Question: I was following the railscasts for building a datatable at: <URL>
Following all steps, the table still renders the same as before, static html:

I am using bootstrap all with many other gems previously but datatables would add allot to the usability of the application.
I have posted the code that I am presently using,
What may be wrong? Is there a way to debug javascript in a rails app instead of doing things blindly?
manage.html.erb (Note: in the Locations view folder):
'''
<% if @restaurant.locations.any? %>
<h1>Manage <%= @restaurant.name.pluralize %> Restaurant Locations</h1>
<table id="restaurantLocations">
<thead>
<tr>
<th>Store Number</th>
<th>Address</th>
<th>City</th>
<th>State</th>
<th>Nearest Bidding City</th>
<th>Zip Code</th>
<th>Sit Down?</th>
<th>Drive Through?</th>
</tr>
</thead>
<%# current_user.locations.each do |branch| %>
<tbody>
<% @restaurant.locations.each do |branch| %>
<tr>
<td><%= branch.store_number %></td>
<td><%= branch.address %></td>
<td><%= branch.city_name %></td>
<td><%= branch.state.upcase %></td>
<td><%= Metro.where(id: branch.city_id).pluck(:city).first %></td>
<td><%= branch.zip %></td>
<td><%= branch.sit_down %></td>
<td><%= branch.drive_through %></td>
</tr>
<% end %>
</tbody>
</table>
<% else %>
<h1>Upload <%= @restaurant.name.pluralize %> Restaurant Locations</h1>
<p>Simply format your CSV file as the sample:(INSERT EXAMPLE) and upload</p>
<% end %>
<h2>Import Restaurants</h2>
<%= form_tag import_locations_path(id: @restaurant.id), multipart: true do %>
<%= file_field_tag :file %>
<%= submit_tag "Import" %>
<% end %>
'''
application.js:
'''
//= require jquery
//= require jquery_ujs
//= require chosen-jquery
//= require bootstrap
//= require dataTables/jquery.dataTables
//= require dataTables/bootstrap/2/jquery.dataTables.bootstrap
//= require turbolinks
//= require bootstrap-datepicker
//= require raphael
//= require morris
//= require underscore
//= require gmaps/google
//= require_tree .
'''
applcation.css:
'''
*
*= require_self
*= require chosen
*= require bootstrap-datepicker
*= require dataTables/jquery.dataTables
*= require dataTables/bootstrap/2/jquery.dataTables.bootstrap
*= require_tree .
*/
'''
locations.js.coffee:
'''
jQuery ->
$("#restaurantLocations").dataTable();
'''
gemfile:
'''
# DataTables
gem 'jquery-datatables-rails', github: 'rweng/jquery-datatables-rails'
'''
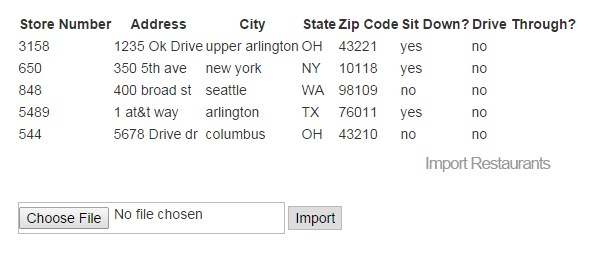
Answer: The asset pipeline was not loading the assets for locations.js.coffee. I solved the problem by explicitly adding '//= require 'locations'' to 'application.js' file and it all works now:
'''
//= require jquery
//= require jquery.turbolinks
//= require jquery_ujs
//= require jquery-ui
//= require dataTables/jquery.dataTables
//= require bootstrap
//= require dataTables/bootstrap/2/jquery.dataTables.bootstrap
//= require chosen-jquery
//= require bootstrap-datepicker
//= require raphael
//= require morris
//= require underscore
//= require gmaps/google
//= require 'locations' <- What I added
//= require_tree .
'''